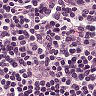
Metastatic tissue present: no